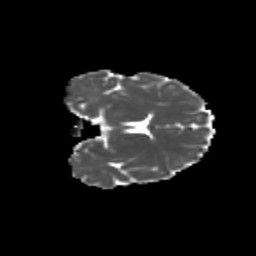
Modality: MD
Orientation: coronal
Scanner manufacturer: siemens
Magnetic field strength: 3 T
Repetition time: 9.2 s
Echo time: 0.084 s